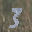
Label: 3